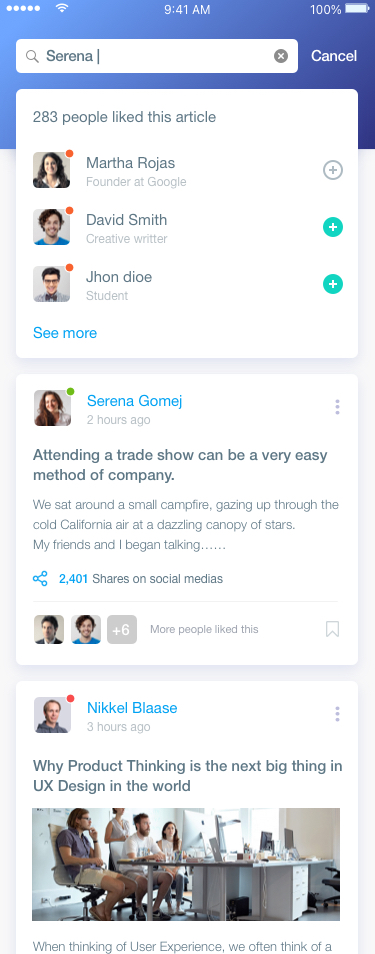
Text in this UI design:
Cancel
Serena |
Attending a trade show can be a very easy method of company.
We sat around a small campfire, gazing up through the cold California air at a dazzling canopy of stars.
My friends and I began talking……
2,401 Shares on social medias
Serena Gomej
2 hours ago
More people liked this
+6
Why Product Thinking is the next big thing in UX Design in the world
When thinking of User Experience, we often think of a simple, beautiful, and easy to use feature-set of a product, that makes the user’s…….
Nikkel Blaase
3 hours ago
283 people liked this article
See more
Martha Rojas
Founder at Google
David Smith
Creative writter
Jhon dioe
Student